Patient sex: M
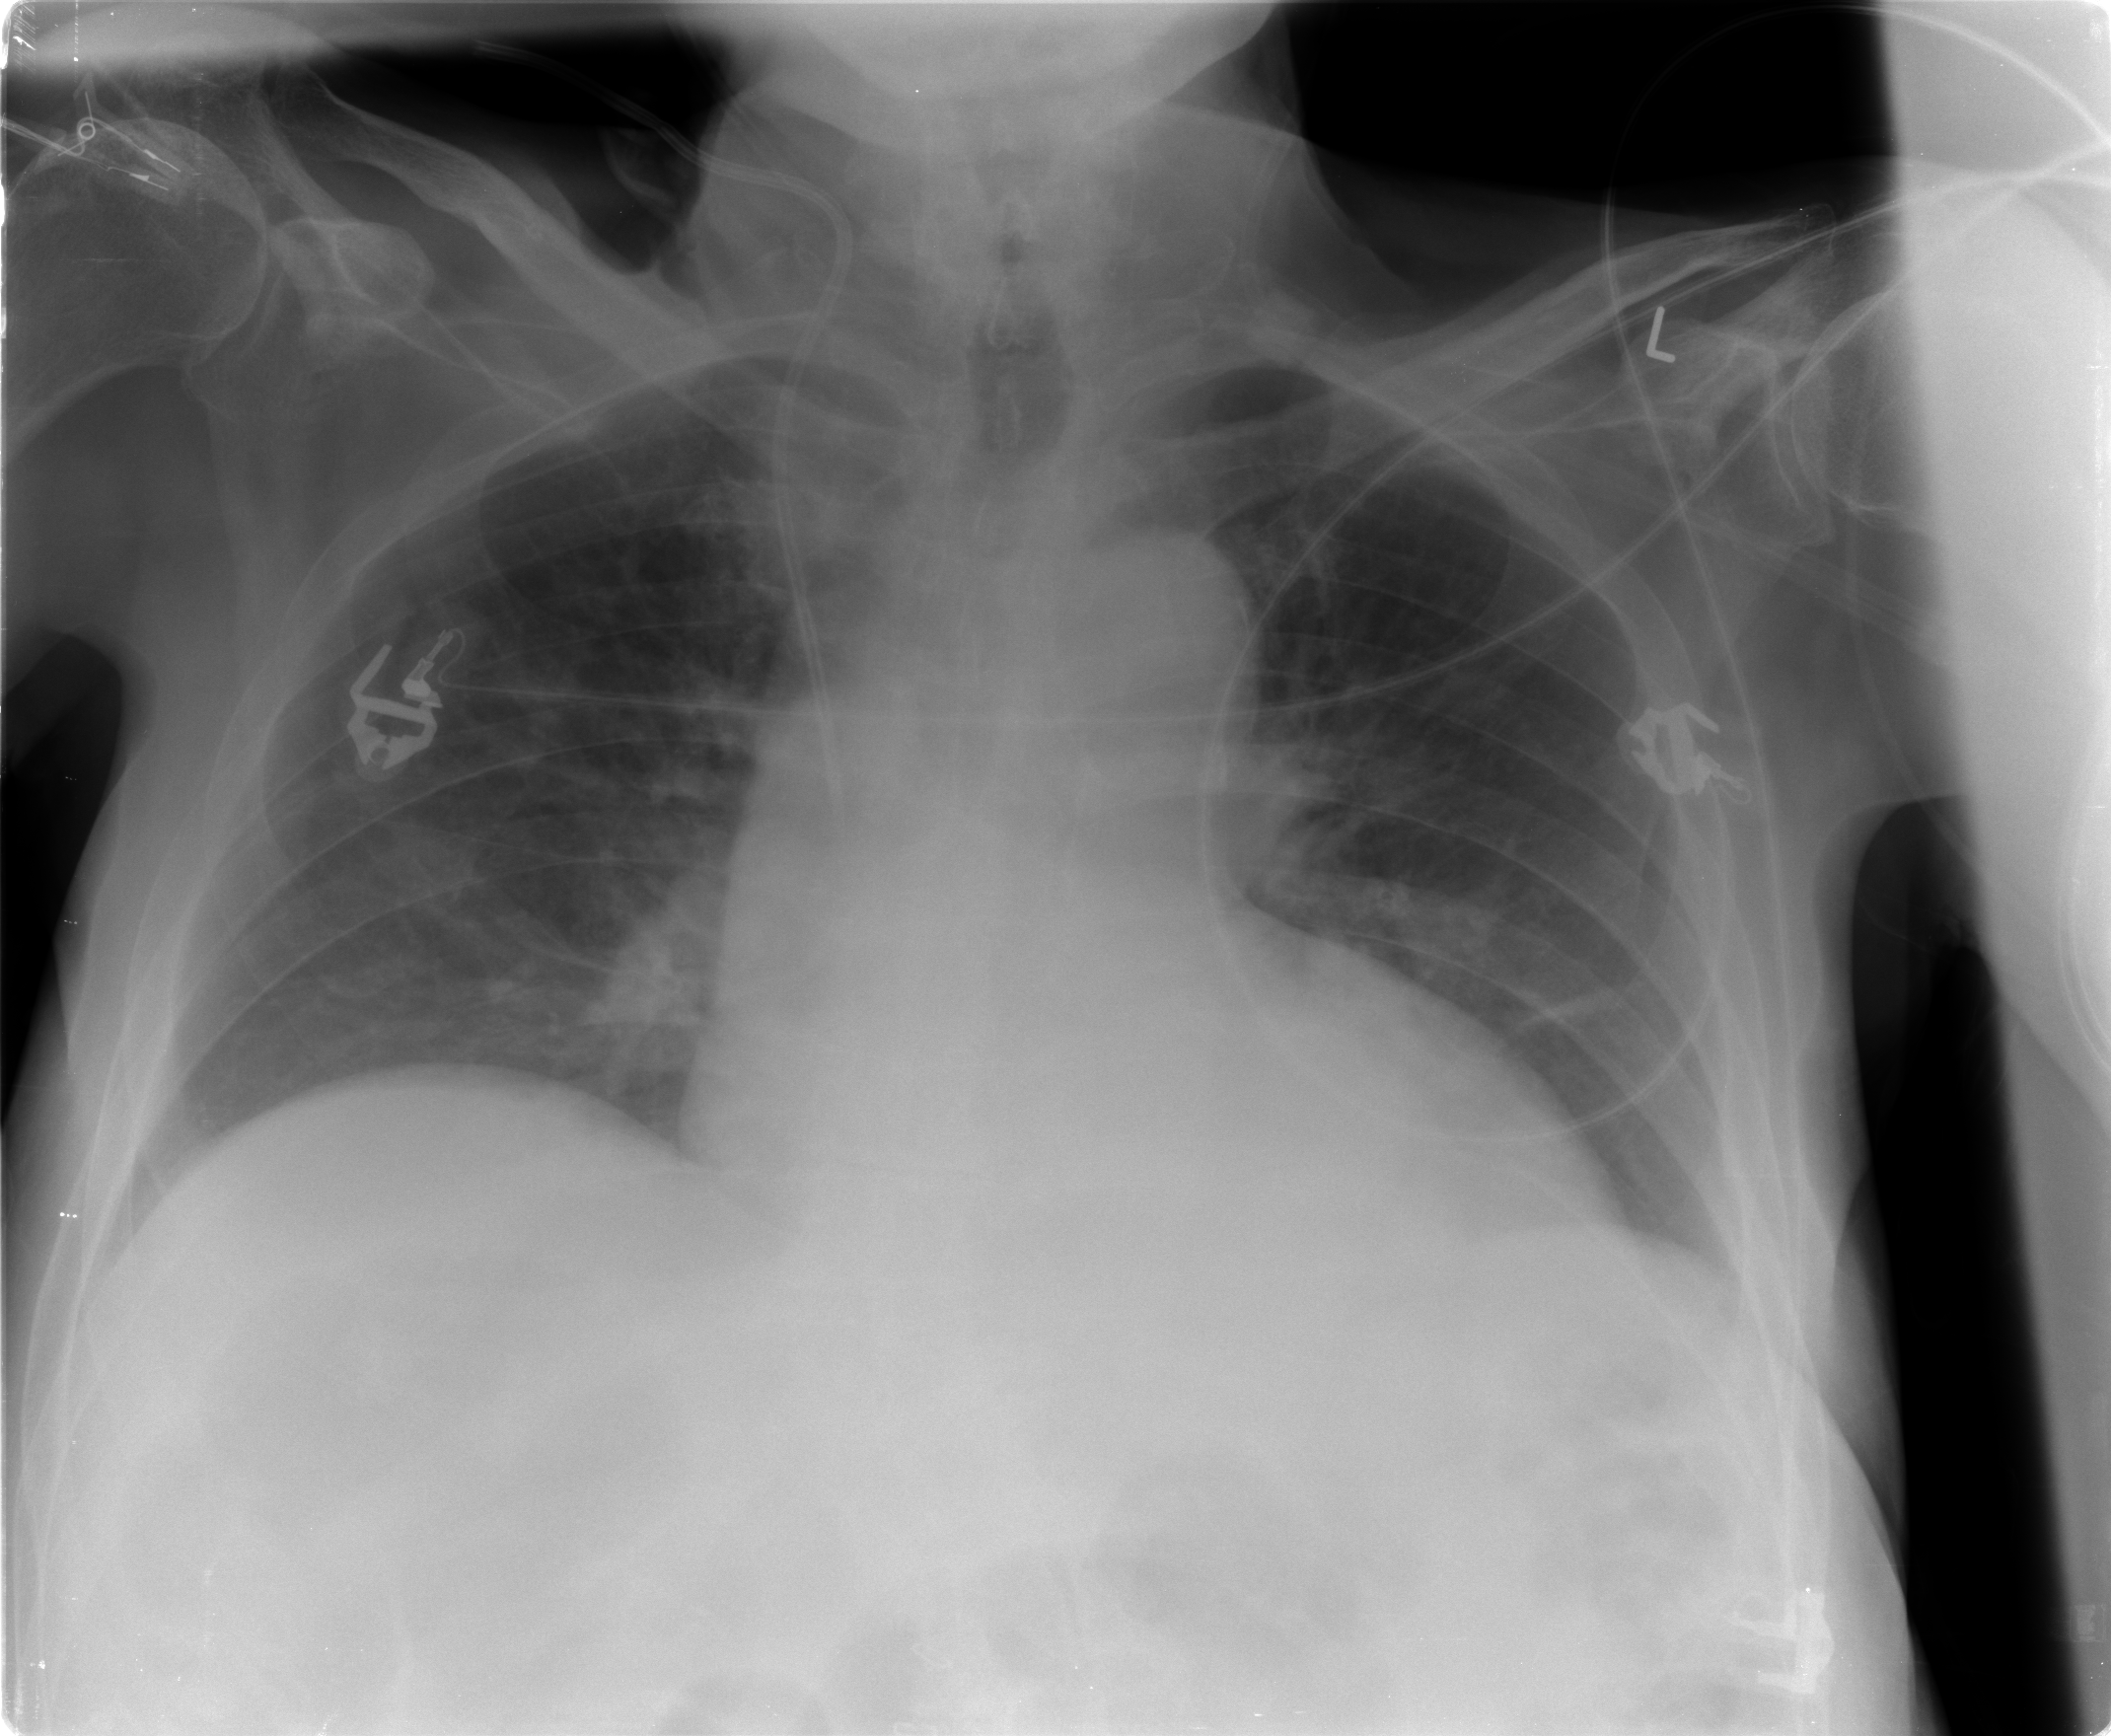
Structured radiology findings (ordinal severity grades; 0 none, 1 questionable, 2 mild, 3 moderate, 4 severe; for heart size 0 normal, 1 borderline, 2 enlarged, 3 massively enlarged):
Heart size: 0
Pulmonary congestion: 0
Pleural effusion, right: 0
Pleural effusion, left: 0
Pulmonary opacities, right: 0
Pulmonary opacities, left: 0
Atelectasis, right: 0
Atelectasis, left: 1